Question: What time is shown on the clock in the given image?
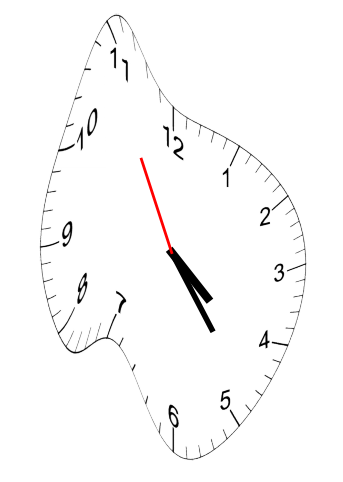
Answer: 04:23:55